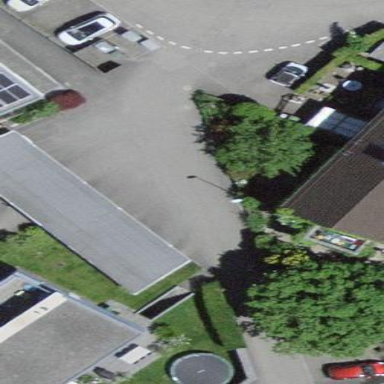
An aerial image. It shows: Flat roof on top of building.